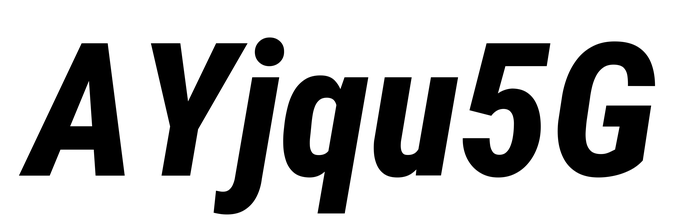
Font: Roboto-Italic_Condensed_ExtraBold_Italic